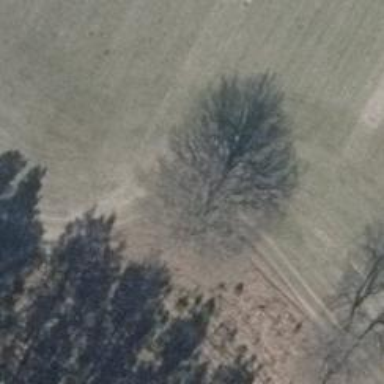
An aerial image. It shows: Hunting stand.